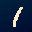
Label: 1